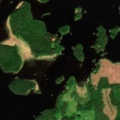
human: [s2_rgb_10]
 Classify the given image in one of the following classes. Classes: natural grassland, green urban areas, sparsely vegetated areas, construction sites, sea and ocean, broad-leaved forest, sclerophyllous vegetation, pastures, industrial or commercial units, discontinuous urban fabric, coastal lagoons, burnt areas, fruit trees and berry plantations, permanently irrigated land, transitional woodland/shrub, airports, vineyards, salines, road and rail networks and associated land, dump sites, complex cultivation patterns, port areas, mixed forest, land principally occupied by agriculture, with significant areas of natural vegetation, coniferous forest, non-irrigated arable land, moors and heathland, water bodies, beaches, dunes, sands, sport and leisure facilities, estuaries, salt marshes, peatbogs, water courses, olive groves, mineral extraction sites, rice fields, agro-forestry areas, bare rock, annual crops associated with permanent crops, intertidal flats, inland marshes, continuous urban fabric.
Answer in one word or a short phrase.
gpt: mixed forest, water bodies